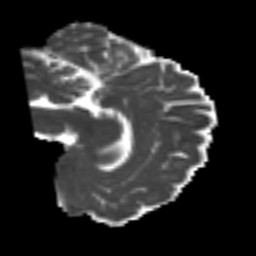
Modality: MD
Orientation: sagittal
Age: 50
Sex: female
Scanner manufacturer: siemens
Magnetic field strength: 3 T
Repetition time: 4.999 s
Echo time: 0.07946 s